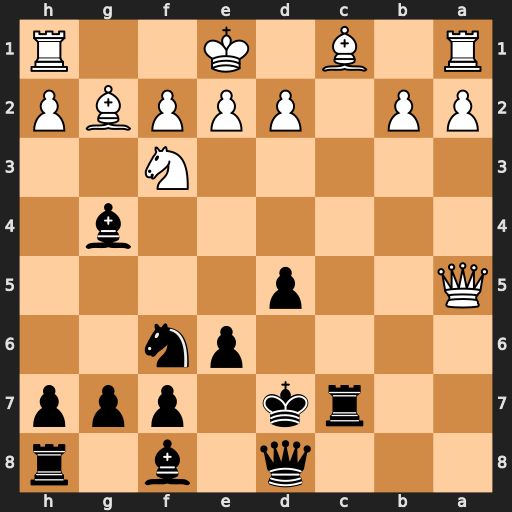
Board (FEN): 3q1b1r/2rk1ppp/4pn2/Q2p4/6b1/5N2/PP1PPPBP/R1B1K2R
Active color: b
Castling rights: KQ
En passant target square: -
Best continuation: Rxc1+ Rxc1 Qxa5